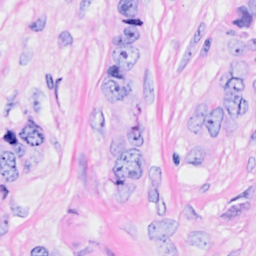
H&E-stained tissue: Breast